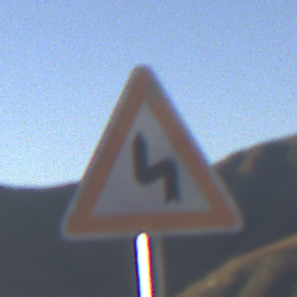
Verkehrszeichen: DoppelkurveZunaechstLinks
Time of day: SunriseSunset
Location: Outdoor (Nature)
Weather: Clear
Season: NotSpecified
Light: Natural